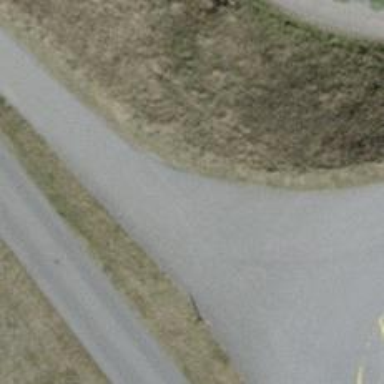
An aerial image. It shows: Unclassified road with asphalt surface.